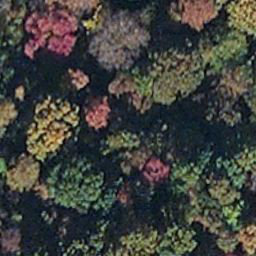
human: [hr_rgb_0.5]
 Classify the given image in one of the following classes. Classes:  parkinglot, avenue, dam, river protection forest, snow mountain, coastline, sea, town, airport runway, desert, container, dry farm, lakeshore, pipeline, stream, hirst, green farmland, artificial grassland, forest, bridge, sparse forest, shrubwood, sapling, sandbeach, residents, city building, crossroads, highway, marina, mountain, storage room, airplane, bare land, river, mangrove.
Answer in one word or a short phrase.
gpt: mangrove